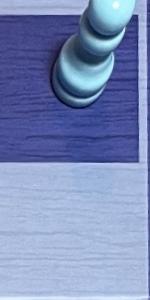
Label: Empty